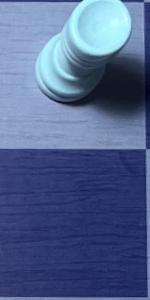
Label: Empty